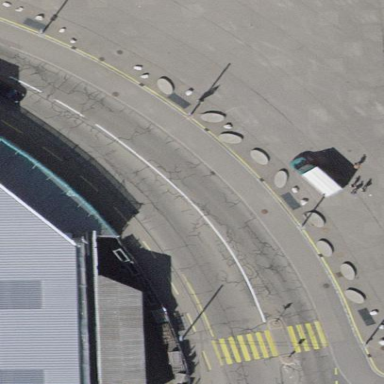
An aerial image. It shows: Pedestrian road with asphalt surface.